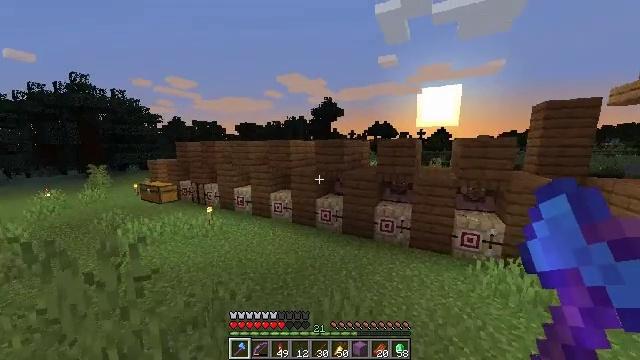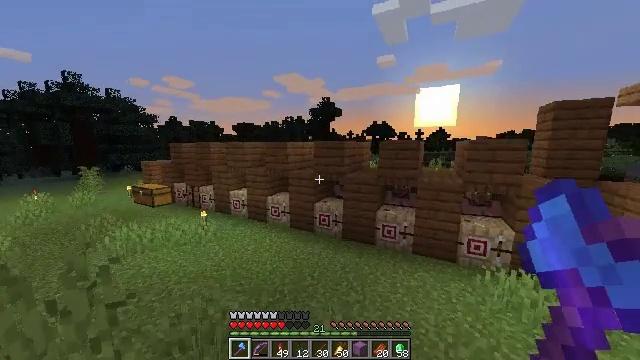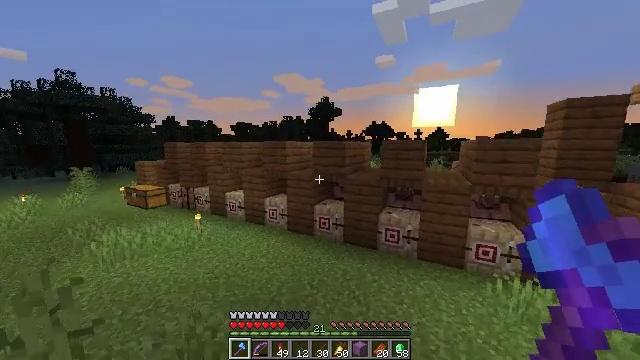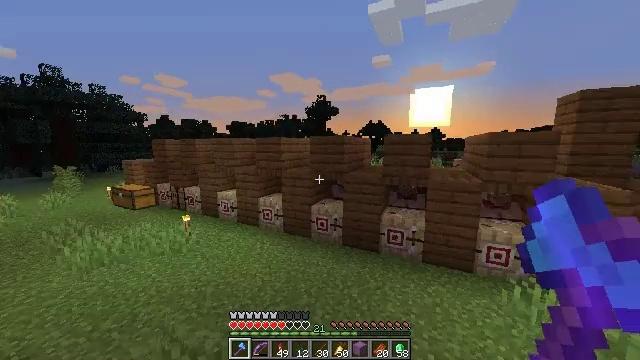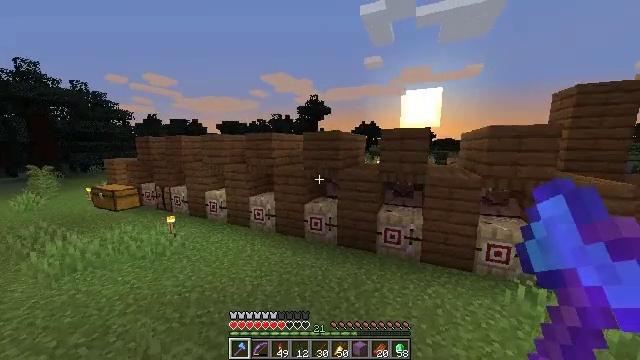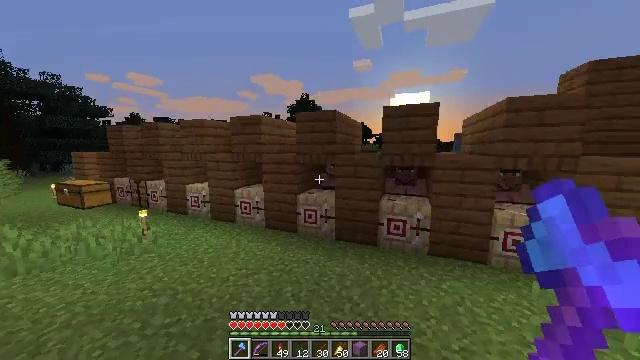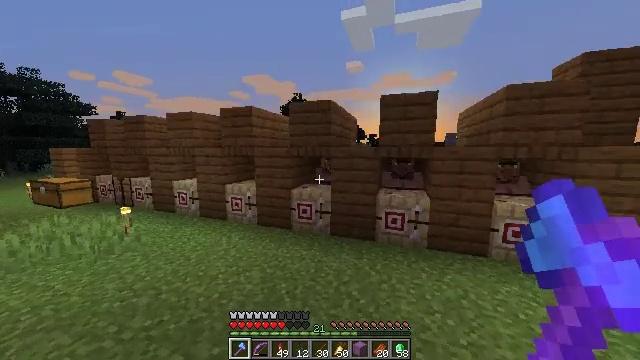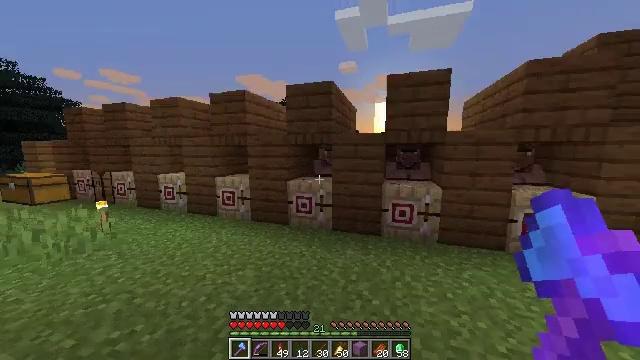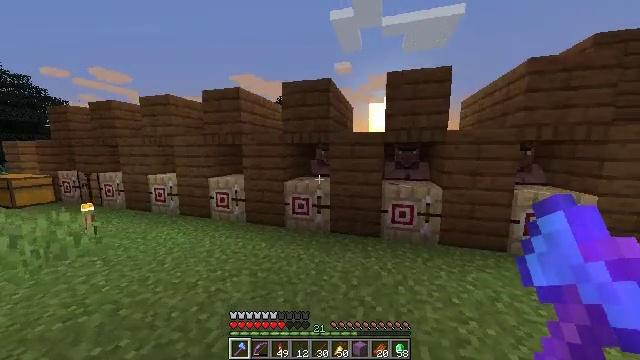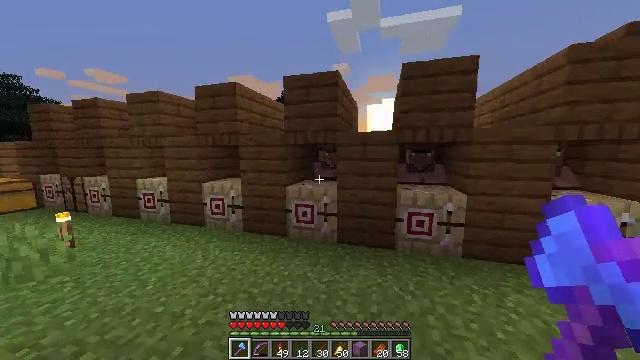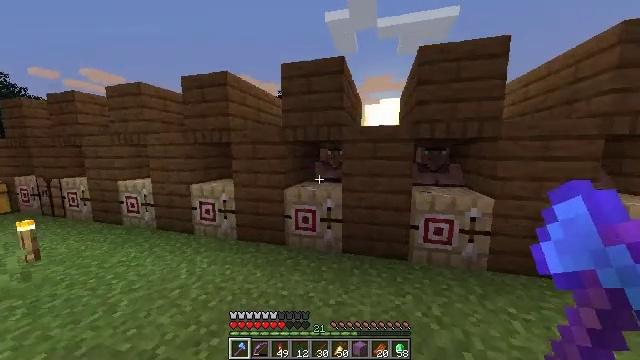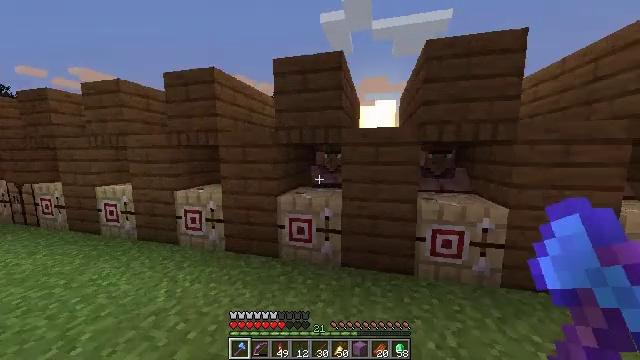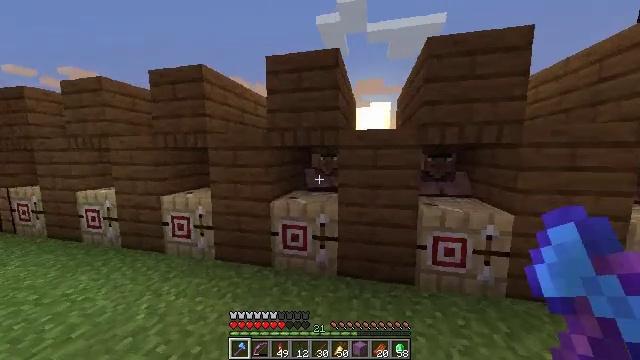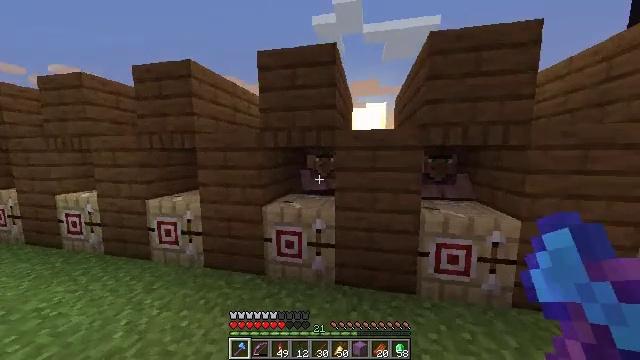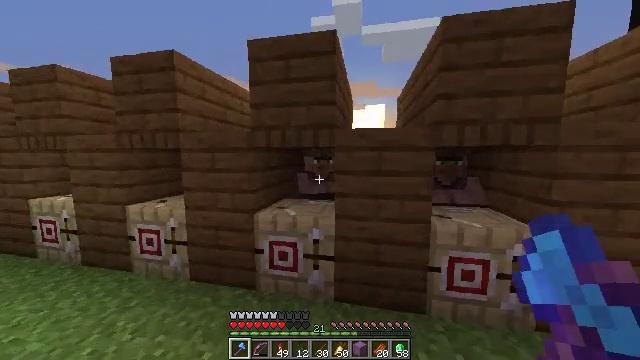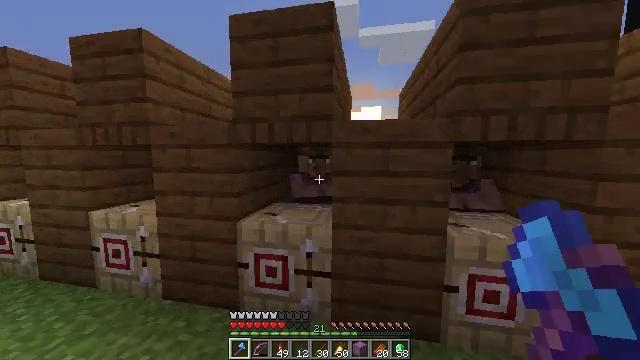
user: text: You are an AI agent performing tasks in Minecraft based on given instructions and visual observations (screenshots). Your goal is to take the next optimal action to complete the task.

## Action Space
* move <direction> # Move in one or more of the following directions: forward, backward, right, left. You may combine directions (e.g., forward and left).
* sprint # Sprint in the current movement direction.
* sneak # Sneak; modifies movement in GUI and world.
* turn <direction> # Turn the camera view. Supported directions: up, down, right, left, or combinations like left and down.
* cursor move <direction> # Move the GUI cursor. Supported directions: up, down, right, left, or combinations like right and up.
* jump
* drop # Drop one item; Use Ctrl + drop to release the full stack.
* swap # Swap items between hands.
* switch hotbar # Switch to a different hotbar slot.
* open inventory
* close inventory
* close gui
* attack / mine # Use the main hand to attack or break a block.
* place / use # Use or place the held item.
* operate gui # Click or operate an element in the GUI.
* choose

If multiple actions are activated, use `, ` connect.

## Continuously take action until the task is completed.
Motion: motion action
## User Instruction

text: Use flint, sticks, and feathers to craft arrows.
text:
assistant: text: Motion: move forward, sprint
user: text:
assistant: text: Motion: move forward, sprint
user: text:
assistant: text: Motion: move forward, sprint
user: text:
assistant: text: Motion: move forward and move left, sprint, turn right
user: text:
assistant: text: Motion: move forward and move left, sprint, turn right
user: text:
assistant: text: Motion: move forward and move left, sprint, turn right
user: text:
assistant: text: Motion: move forward and move left, sprint, turn right
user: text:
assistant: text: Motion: move forward, sprint, turn right
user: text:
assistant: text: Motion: move forward, sprint
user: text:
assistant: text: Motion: move forward
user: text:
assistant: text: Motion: move forward, turn right
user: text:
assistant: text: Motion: move forward, turn right
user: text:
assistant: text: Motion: move forward, turn right
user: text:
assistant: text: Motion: move forward
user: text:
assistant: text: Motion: move forward
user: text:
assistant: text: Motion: move forward, turn right
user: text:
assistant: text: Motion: move forward, use / place
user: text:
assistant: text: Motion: use / place
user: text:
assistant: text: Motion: use / place
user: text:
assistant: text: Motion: no_op
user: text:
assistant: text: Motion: no_op
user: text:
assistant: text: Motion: open gui
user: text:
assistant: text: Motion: no_op
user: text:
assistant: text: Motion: no_op
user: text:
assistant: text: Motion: no_op
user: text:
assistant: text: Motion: no_op
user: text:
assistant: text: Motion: no_op
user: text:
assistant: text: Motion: cursor move left
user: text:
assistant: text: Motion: cursor move left
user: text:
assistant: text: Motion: cursor move left and up